Question: I have a dataset where I have about 200 '\N' and I'd like to replace '\N' with the date/day value in the row above. Such as for row 641, I want to change the date to 10-Nov-14 and day to Mon:

If this can be done in R, does the format of date matter? As currently, these dates are shown as factors.
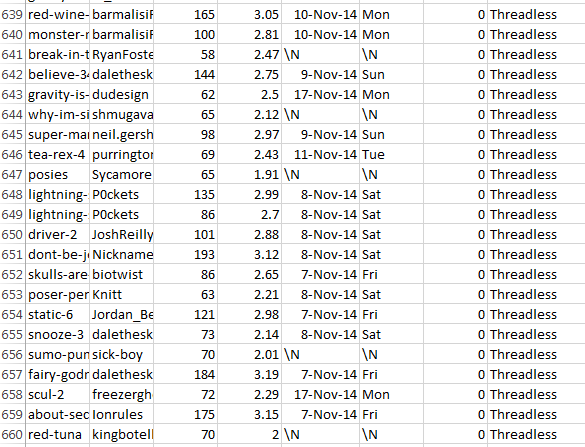
Answer: Easy in Excel. Replace all '\N' with nothing, select the two relevant columns, HOME > Editing, Find & Select, Go To Special..., Blanks, then
'|'
+.
Then copy range again and HOME > Clipboard - Paste, Paste Special..., Values, OK over the top.